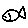
Label: fish